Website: crate-barrel
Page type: billing-address
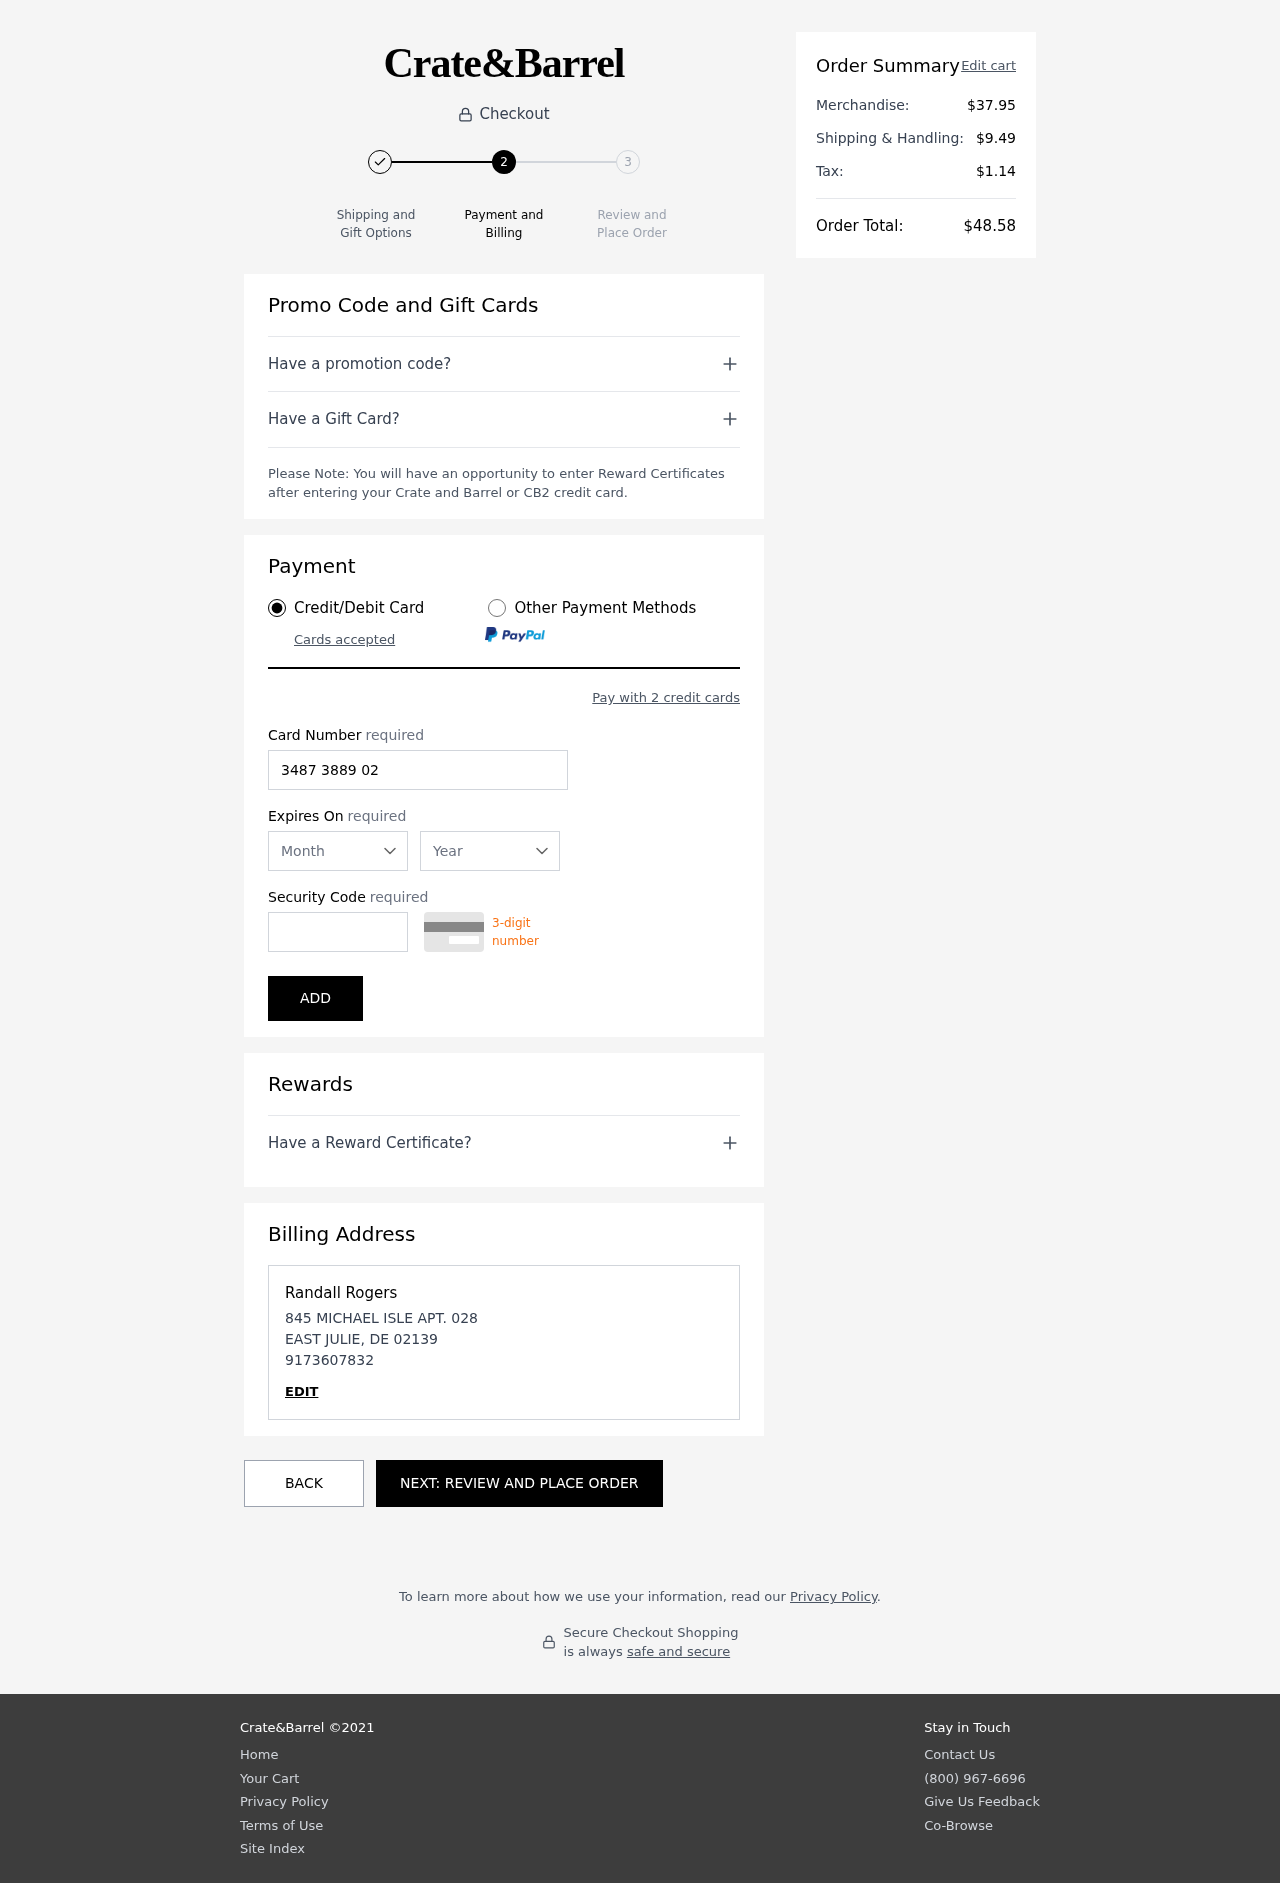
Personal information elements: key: PII_CARD_CVV
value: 1818
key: PII_CARD_EXPIRY_MONTH
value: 06
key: PII_CARD_EXPIRY_YEAR
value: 28
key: PII_CARD_NUMBER
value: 3487 3889 0268 275
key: PII_CITY
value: EAST JULIE
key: PII_FULLNAME
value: Randall Rogers
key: PII_PHONE
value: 9173607832
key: PII_POSTCODE
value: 02139
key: PII_STATE_ABBR
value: DE
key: PII_STREET
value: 845 MICHAEL ISLE APT. 028
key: PII_FIRSTNAME
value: Randall
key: PII_LASTNAME
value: Rogers
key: PII_PHONE_LINE
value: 7832
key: PII_PHONE_SUFFIX
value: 7832
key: PII_POSTCODE_FULL
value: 02139
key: PII_PHONE2
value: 9173607832
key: PII_PHONE3
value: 9173607832
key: PII_FULLNAME2
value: Randall Rogers
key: PII_FULLNAME3
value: Randall Rogers
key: PII_FIRSTNAME2
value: Randall
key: PII_FIRSTNAME3
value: Randall
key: PII_LASTNAME2
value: Rogers
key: PII_LASTNAME3
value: Rogers
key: PII_FIRSTNAME_DERIVED
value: Randall
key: PII_LASTNAME_DERIVED
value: Rogers
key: PII_PHONE_NUMERIC
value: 9173607832
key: PII_PHONE_LINE_NUMERIC
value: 7832
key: PII_PHONE_SUFFIX_NUMERIC
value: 7832
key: PII_POSTCODE_NUMERIC
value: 2139
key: PII_PHONE2_NUMERIC
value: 9173607832
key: PII_PHONE3_NUMERIC
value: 9173607832
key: PII_FULLNAME_DERIVED
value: Randall Rogers
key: PII_NAME_FULL_DERIVED
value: Randall Rogers
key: PII_PHONE_DIGITS
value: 9173607832
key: PII_PHONE_LAST4
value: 7832
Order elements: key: ORDER_SUBTOTAL
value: $37.95
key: ORDER_SHIPPING_COST
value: $9.49
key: ORDER_TAX
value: $1.14
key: ORDER_TOTAL
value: $48.58